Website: crate-barrel
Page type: account-selection
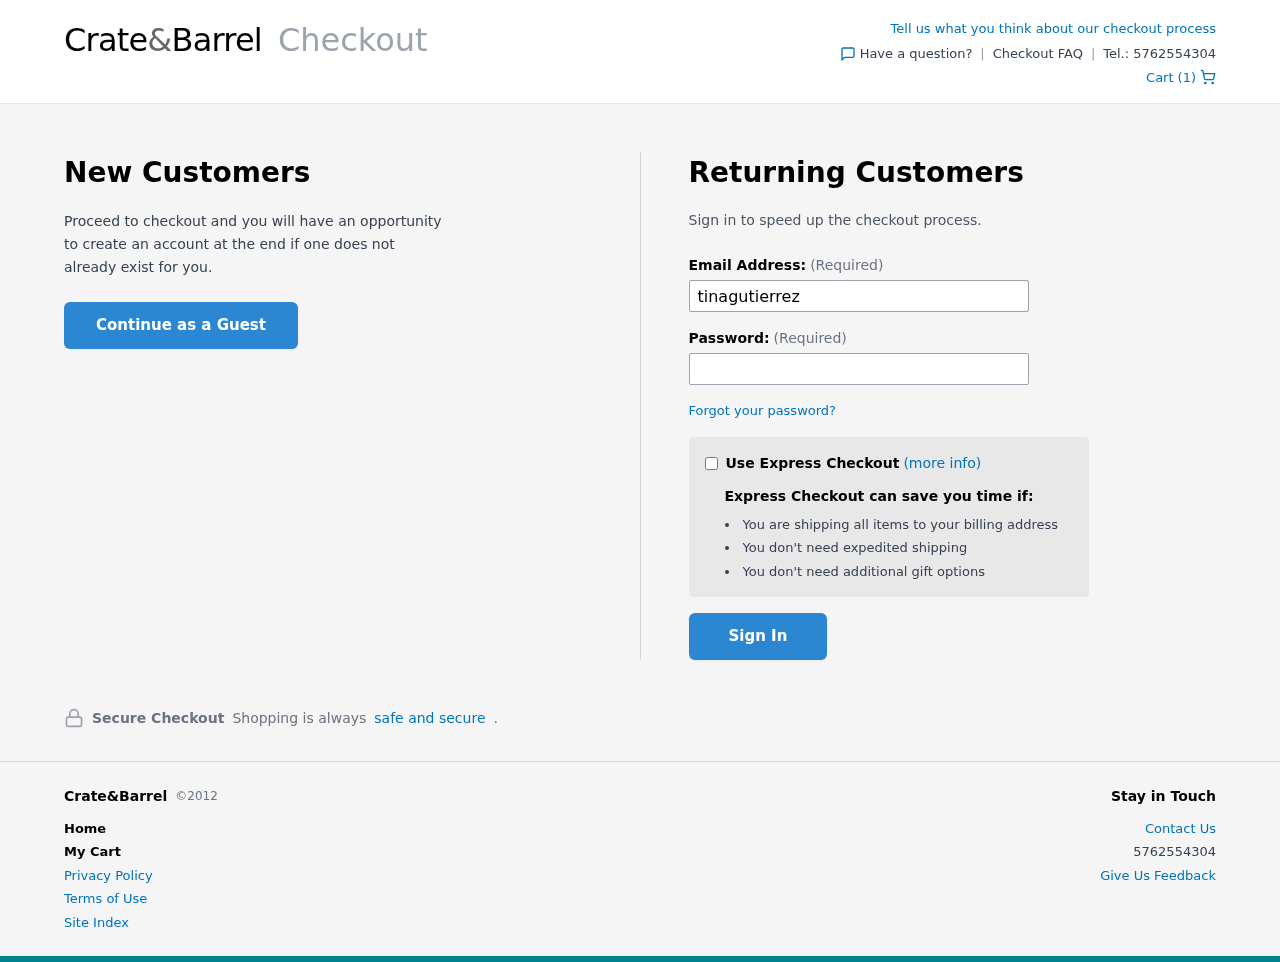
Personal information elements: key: PII_EMAIL
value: tinagutierrez@hotmail.com
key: PII_PHONE
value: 5762554304
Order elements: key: ORDER_NUM_ITEMS
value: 1